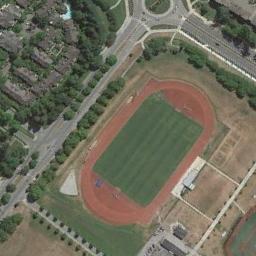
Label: ground_track_field